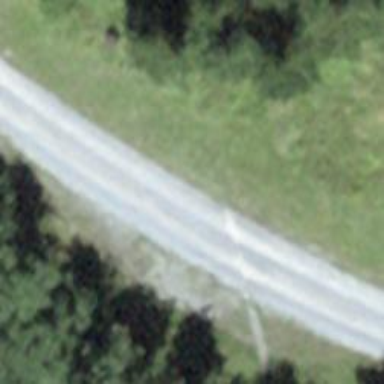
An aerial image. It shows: Passing place on the road.